Field crop: maize
Growth stage: 2
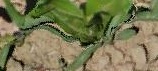
Species: maize